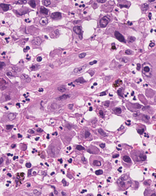
Tumor epithelial tissue: yes
Tumor-associated stroma tissue: no
Normal tissue: no